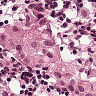
Metastatic tissue present: yes